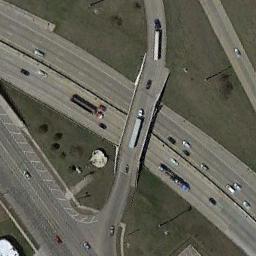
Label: overpass